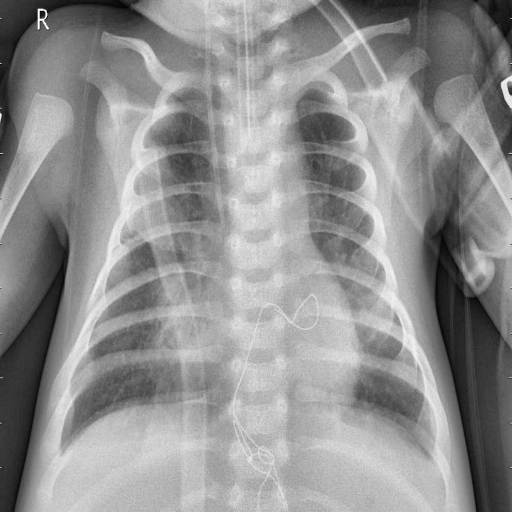
Finding: PNEUMONIA